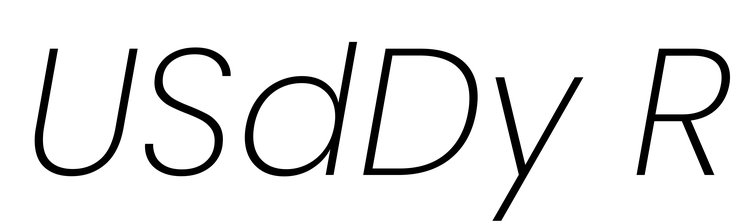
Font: Poppins-ExtraLightItalic